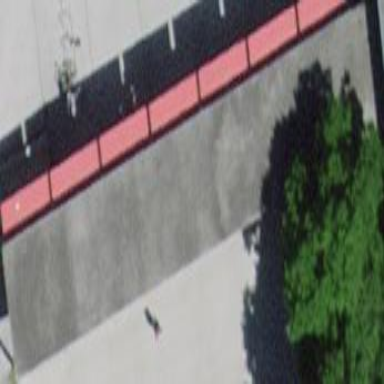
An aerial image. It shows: View of roof of building.